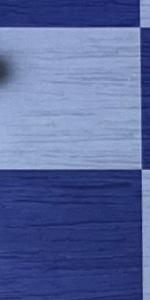
Label: Empty